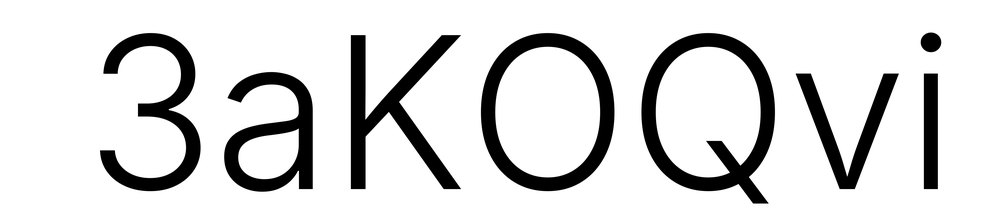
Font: Inter_Light